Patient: sex F, age 67
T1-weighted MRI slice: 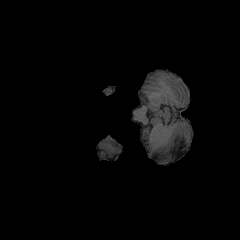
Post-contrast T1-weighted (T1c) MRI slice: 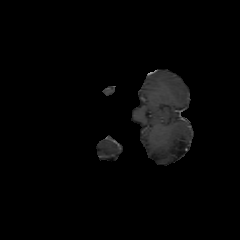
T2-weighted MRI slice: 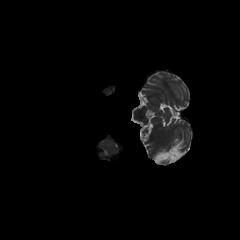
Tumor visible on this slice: no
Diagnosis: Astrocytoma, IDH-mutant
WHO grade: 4